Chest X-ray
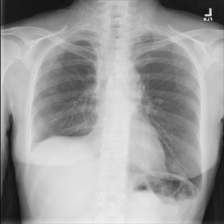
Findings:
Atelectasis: negative
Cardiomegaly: negative
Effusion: negative
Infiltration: negative
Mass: negative
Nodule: negative
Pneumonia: negative
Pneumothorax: negative
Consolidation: negative
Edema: negative
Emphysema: negative
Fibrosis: positive
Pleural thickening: positive
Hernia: negative